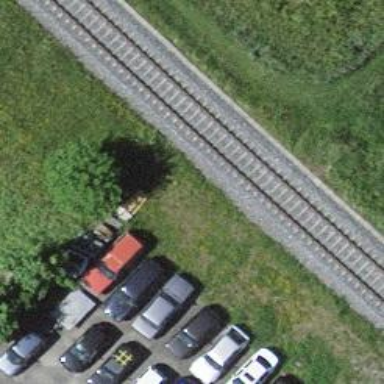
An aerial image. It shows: Single-track railway with electrified contact lines.